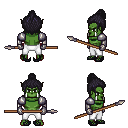
a pixel art fantasy rpg character, male body template, orc, green skin, steel arm armor, white pants, raven short topknot hairstyle, metal gloves, ghillies, spear, four views (front, back, left, right), 2x2 character sprite sheet, small pixel art, hard edges, no anti-aliasing